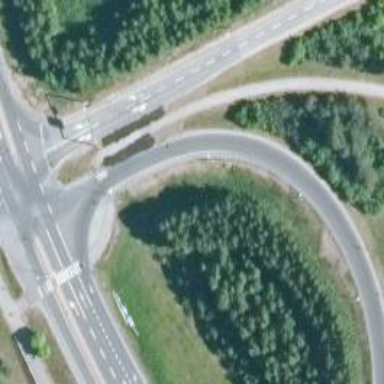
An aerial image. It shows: Asphalt trunk link road.